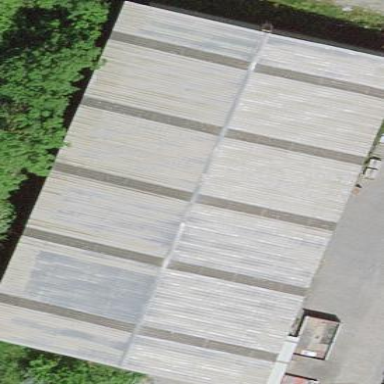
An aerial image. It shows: Warehouse.